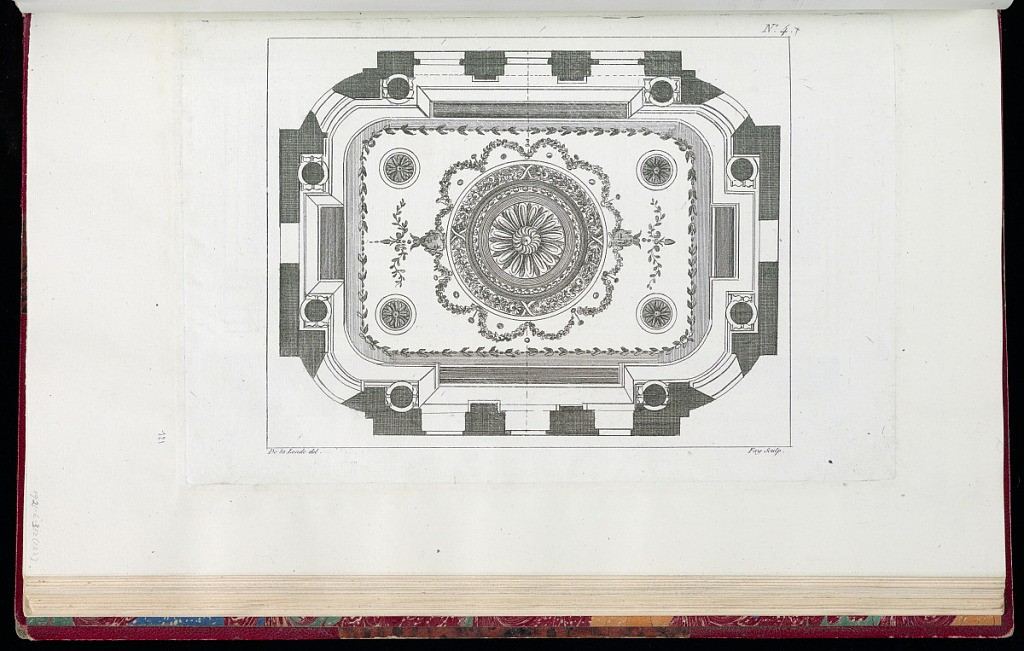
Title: Design for a Ceiling
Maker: Richard de Lalonde, French, active 1780–96
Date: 1780-1789
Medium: Etching on off-white laid paper
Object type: Print
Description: Plan of a ceiling showing the placement of columns and the decoration, which includes ornament motifs such as garland, mascaron, rosette, and bead course. The plate is signed and numbered.